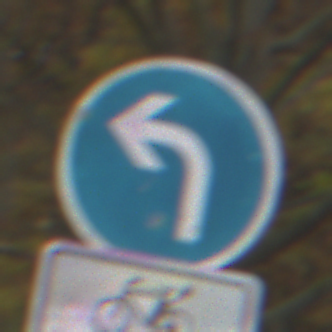
Verkehrszeichen: VorgeschriebeneFahrtrichtungLinks
Zusatzzeichen unten: EinspurigeFahrzeugeFrei6
Umgebung: Outdoor, Nature
Tageszeit: Midday
Wetter: Overcast
Licht: Natural
Jahreszeit: Autumn
Kontrast: LowContrast